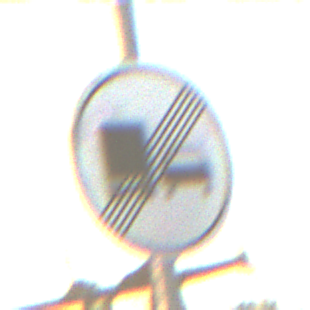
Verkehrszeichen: EndeUeberholverbotKraftfahrzeuge
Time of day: SunriseSunset
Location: Outdoor (Suburban)
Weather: PartlyCloudy
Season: NotSpecified
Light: Natural